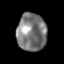
Tissue: prostate
Cell type: T cells
Senescence score: 0.2931
Nuclear area (px): 1092
Mean DAPI intensity: 122.763